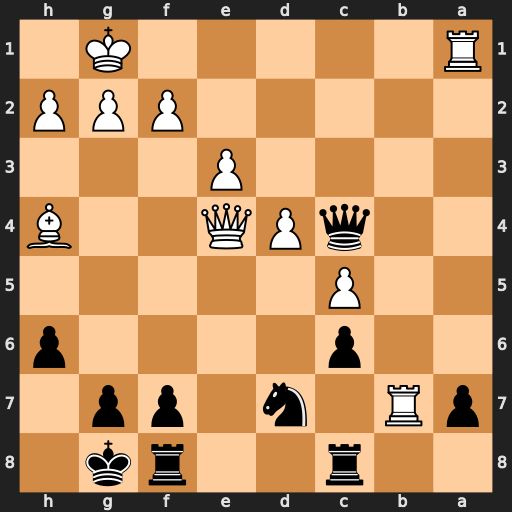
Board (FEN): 2r2rk1/pR1n1pp1/2p4p/2P5/2qPQ2B/4P3/5PPP/R5K1
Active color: b
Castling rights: -
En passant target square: -
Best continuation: Nxc5 Qe7 Nxb7